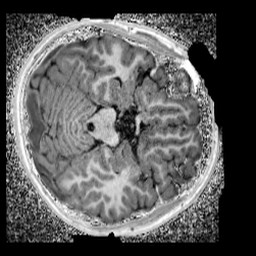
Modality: UNIT1_denoised
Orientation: axial
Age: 11
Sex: male
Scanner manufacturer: siemens
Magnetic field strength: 3 T
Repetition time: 4 s
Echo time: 0.00299 s